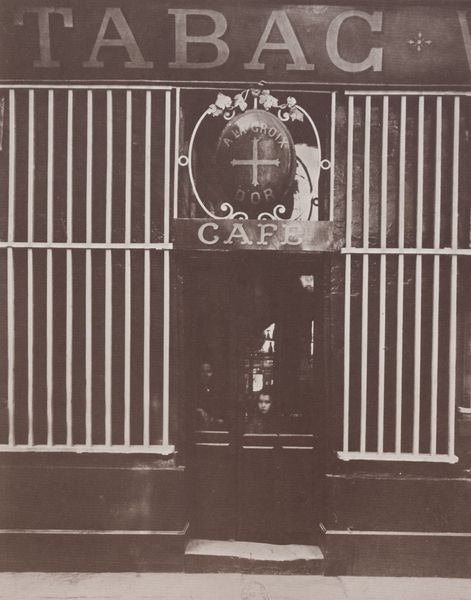
Titel: Ladenschilder, "A la croix d'or"
Künstler: Jean Eugène Auguste Atget
Standort: Paris
Institution: Bibliothèque Nationale, Cabinet des Estampes
Schlagwörter: kopf, mann, ausschnitt, café, frankreich, frau, glas, grau, schwarz, straße, tür, architektur, gesicht, mensch, spiegelung, gitter, kind, ranken, fassade, geschäft, laden, detail, reflexe, stufe, foto, fotografie, photographie, eingang, bürgersteig, kreuz, scheiben, schwarzweiß, photo, portal, wappen, aufnahme, tritt, tabak, fußweg, tabac, weißweiss